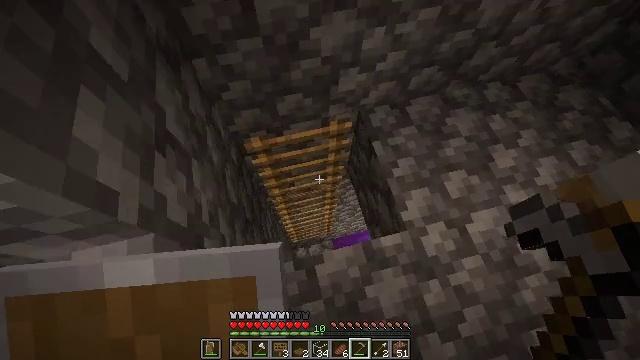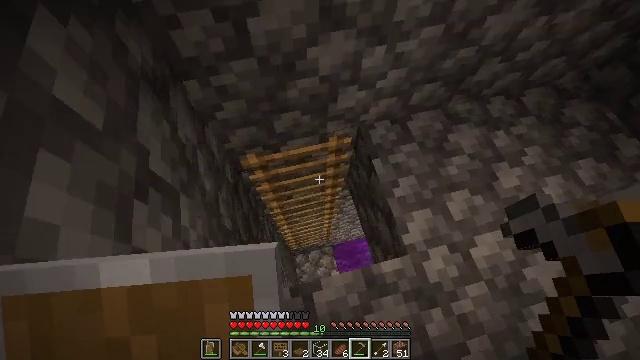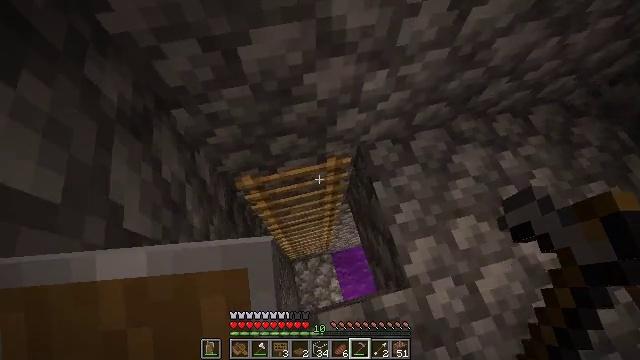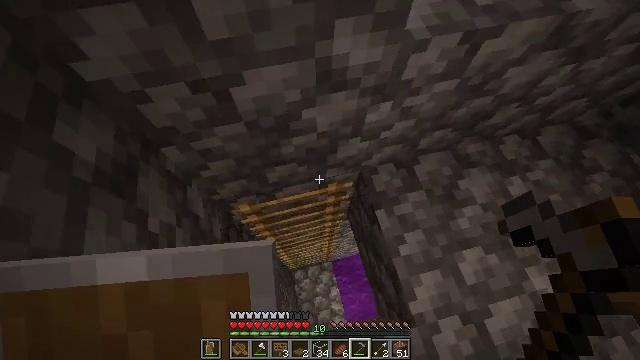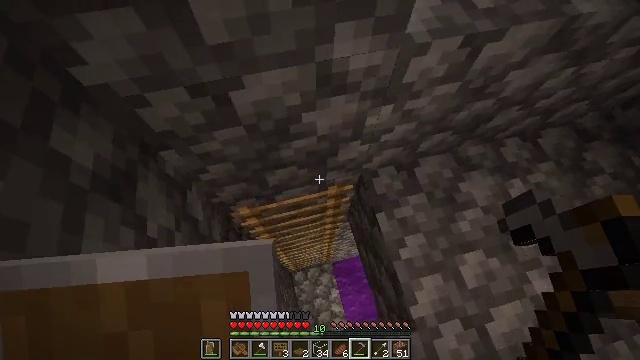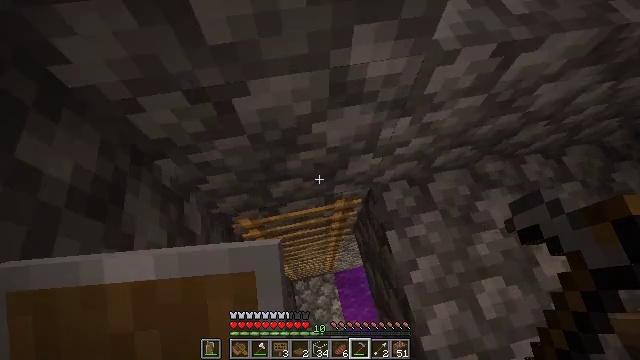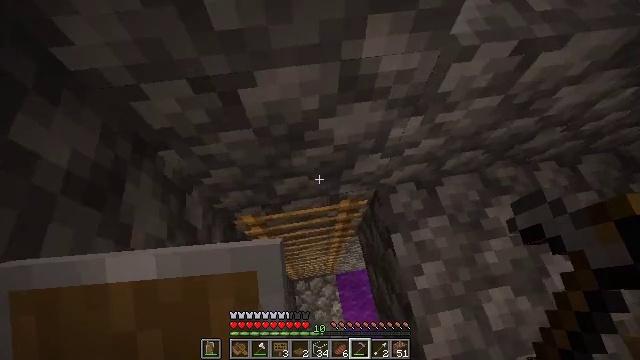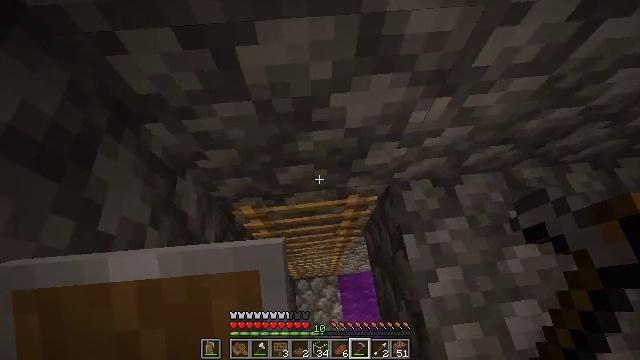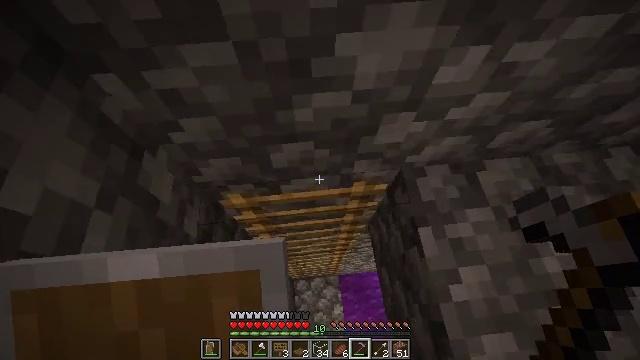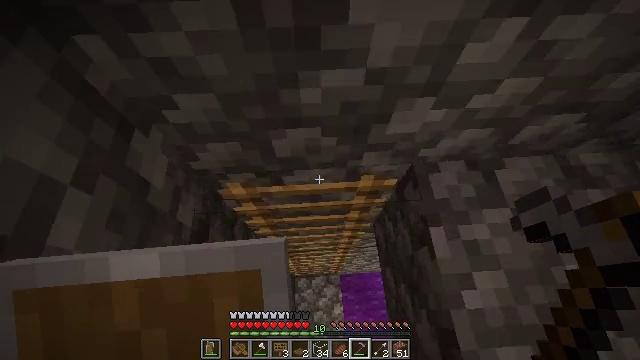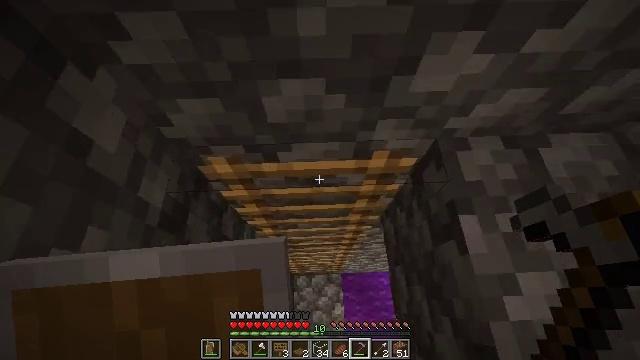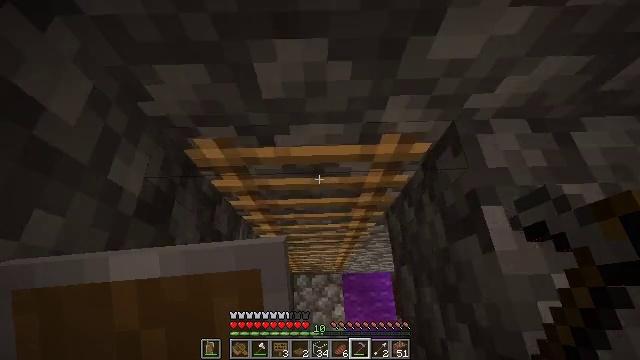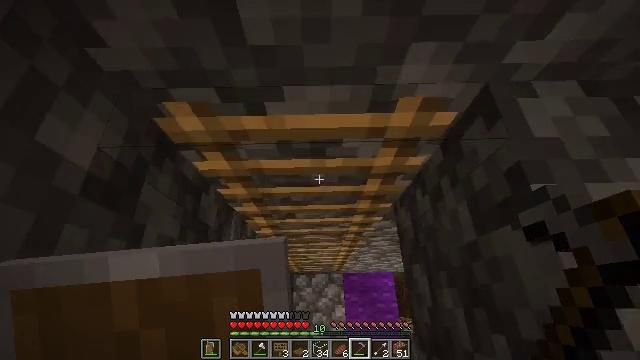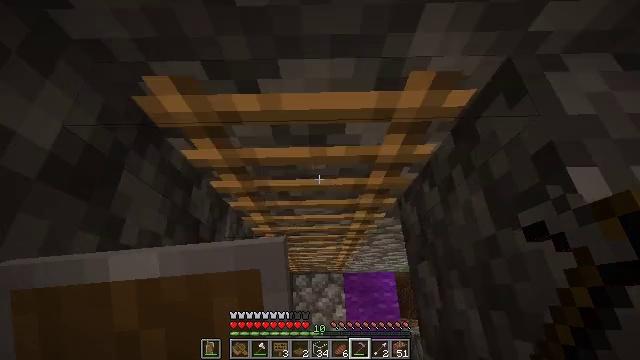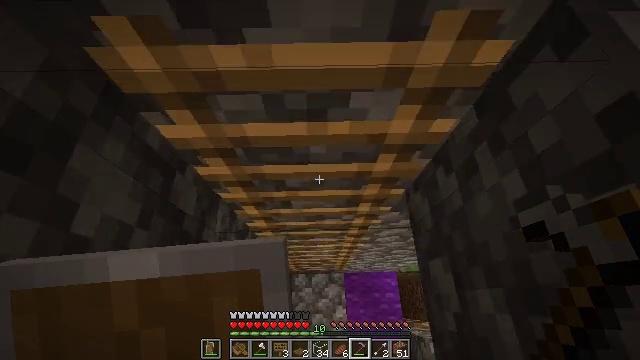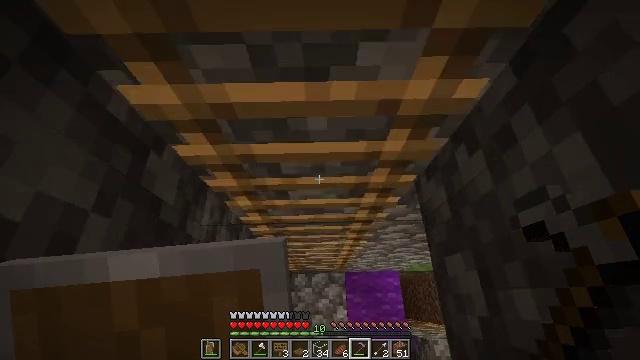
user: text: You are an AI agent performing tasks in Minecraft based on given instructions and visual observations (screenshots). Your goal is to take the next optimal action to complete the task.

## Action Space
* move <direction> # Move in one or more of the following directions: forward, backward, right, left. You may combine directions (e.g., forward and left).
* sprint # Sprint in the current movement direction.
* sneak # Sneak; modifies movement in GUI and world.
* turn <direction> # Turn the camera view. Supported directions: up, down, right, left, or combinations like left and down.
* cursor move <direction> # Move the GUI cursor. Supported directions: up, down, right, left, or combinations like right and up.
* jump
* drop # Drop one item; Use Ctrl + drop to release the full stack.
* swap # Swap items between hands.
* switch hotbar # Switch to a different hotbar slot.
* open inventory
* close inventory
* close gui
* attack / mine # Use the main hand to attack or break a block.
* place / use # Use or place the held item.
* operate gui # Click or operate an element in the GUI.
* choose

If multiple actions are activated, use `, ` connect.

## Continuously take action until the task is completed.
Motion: motion action
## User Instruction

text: Mine dirt from the ground.
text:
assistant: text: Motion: move forward
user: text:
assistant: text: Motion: move forward
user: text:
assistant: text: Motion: no_op
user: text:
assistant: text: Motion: no_op
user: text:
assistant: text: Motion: turn left and up
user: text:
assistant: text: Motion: turn left
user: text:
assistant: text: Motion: turn left
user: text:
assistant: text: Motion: no_op
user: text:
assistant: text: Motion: turn left
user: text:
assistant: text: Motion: turn left
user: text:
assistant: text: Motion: no_op
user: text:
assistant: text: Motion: no_op
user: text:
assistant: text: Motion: no_op
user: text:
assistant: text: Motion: no_op
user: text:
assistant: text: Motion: no_op
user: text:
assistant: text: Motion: no_op
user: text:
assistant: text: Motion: no_op
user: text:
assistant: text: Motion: no_op
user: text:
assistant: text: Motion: no_op
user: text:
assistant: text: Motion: no_op
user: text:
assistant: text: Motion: no_op
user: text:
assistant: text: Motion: turn right
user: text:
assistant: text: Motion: no_op
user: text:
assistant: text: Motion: no_op
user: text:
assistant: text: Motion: no_op
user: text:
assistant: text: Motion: no_op
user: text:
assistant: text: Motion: no_op
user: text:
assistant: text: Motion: turn left
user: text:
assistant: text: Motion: turn left
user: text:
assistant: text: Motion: turn left and down